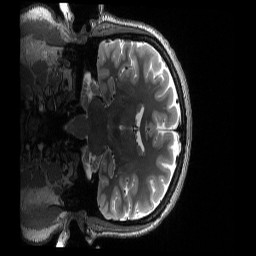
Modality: T2w
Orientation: coronal
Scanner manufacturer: siemens
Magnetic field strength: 3 T
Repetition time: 3.2 s
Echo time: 0.563 s